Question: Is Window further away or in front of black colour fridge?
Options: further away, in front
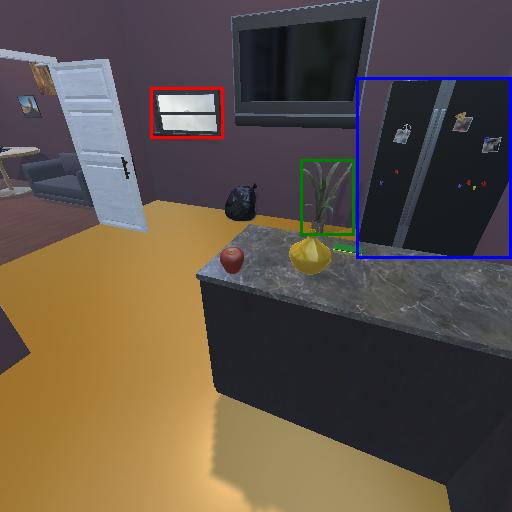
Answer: further away